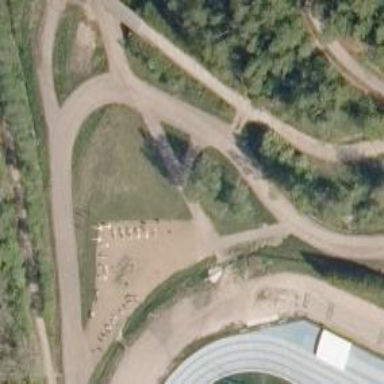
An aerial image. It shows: Fitness station in leisure land.